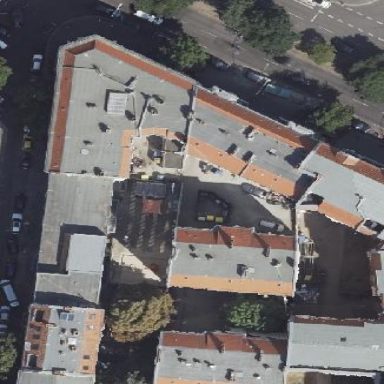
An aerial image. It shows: Part of building.